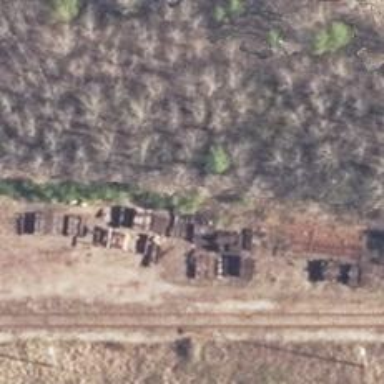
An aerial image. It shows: Disused railway spur.